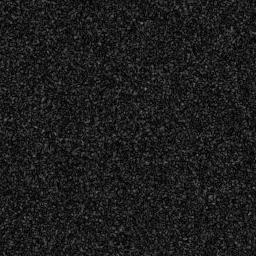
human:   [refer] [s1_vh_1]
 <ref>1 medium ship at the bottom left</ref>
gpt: <box>[[1, 83, 13, 95, 0]]</box>

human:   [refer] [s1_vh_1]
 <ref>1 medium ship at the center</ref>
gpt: <box>[[61, 35, 76, 50, 0]]</box>